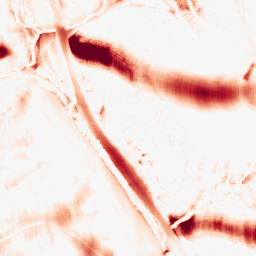
Category: morphological
Decomposition family: morphological_ellipse
Decomposition parameters: operation: opening
width: 50
height: 30
Upsampling method: regularized
Upsampling parameters: scale: 2
lambda_reg: 0.001
Upsampling scale: 2